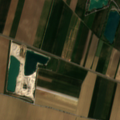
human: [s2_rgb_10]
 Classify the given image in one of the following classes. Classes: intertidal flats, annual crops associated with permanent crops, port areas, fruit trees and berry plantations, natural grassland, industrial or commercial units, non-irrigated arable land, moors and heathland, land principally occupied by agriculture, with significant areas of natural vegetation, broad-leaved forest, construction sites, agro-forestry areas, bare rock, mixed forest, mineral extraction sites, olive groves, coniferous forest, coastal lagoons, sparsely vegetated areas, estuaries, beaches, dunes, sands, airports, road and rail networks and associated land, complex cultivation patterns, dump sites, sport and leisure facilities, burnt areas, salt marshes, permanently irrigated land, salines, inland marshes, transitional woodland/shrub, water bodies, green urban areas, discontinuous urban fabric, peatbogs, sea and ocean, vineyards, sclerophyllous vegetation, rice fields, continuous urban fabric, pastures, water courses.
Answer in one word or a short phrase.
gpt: non-irrigated arable land, water bodies